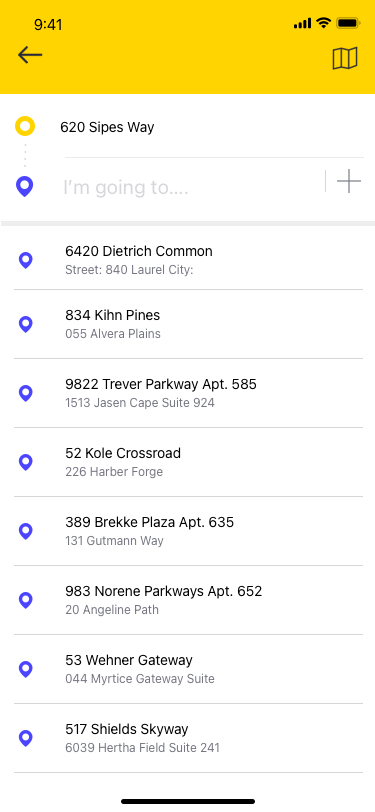
Text in this UI design:
I’m going to….
620 Sipes Way
Street: 840 Laurel City: Mission Viejo State: NC Zip: 84974-3335
6420 Dietrich Common
055 Alvera Plains
834 Kihn Pines
1513 Jasen Cape Suite 924
9822 Trever Parkway Apt. 585
226 Harber Forge
52 Kole Crossroad
131 Gutmann Way
389 Brekke Plaza Apt. 635
20 Angeline Path
983 Norene Parkways Apt. 652
044 Myrtice Gateway Suite 589
53 Wehner Gateway
6039 Hertha Field Suite 241
517 Shields Skyway